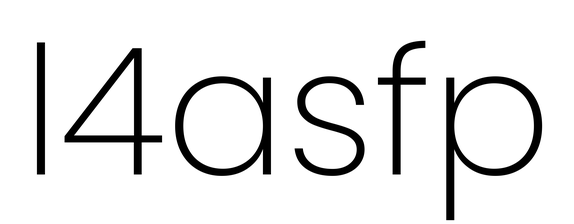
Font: Poppins-ExtraLight